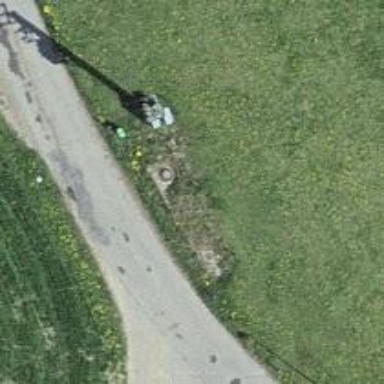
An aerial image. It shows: Power pole.